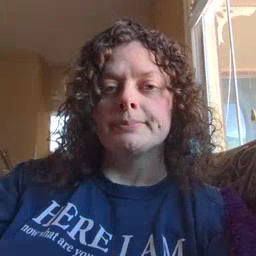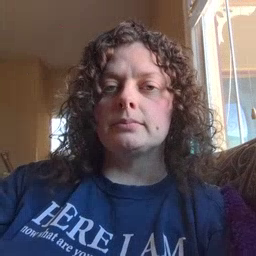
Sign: cowboy